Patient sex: F
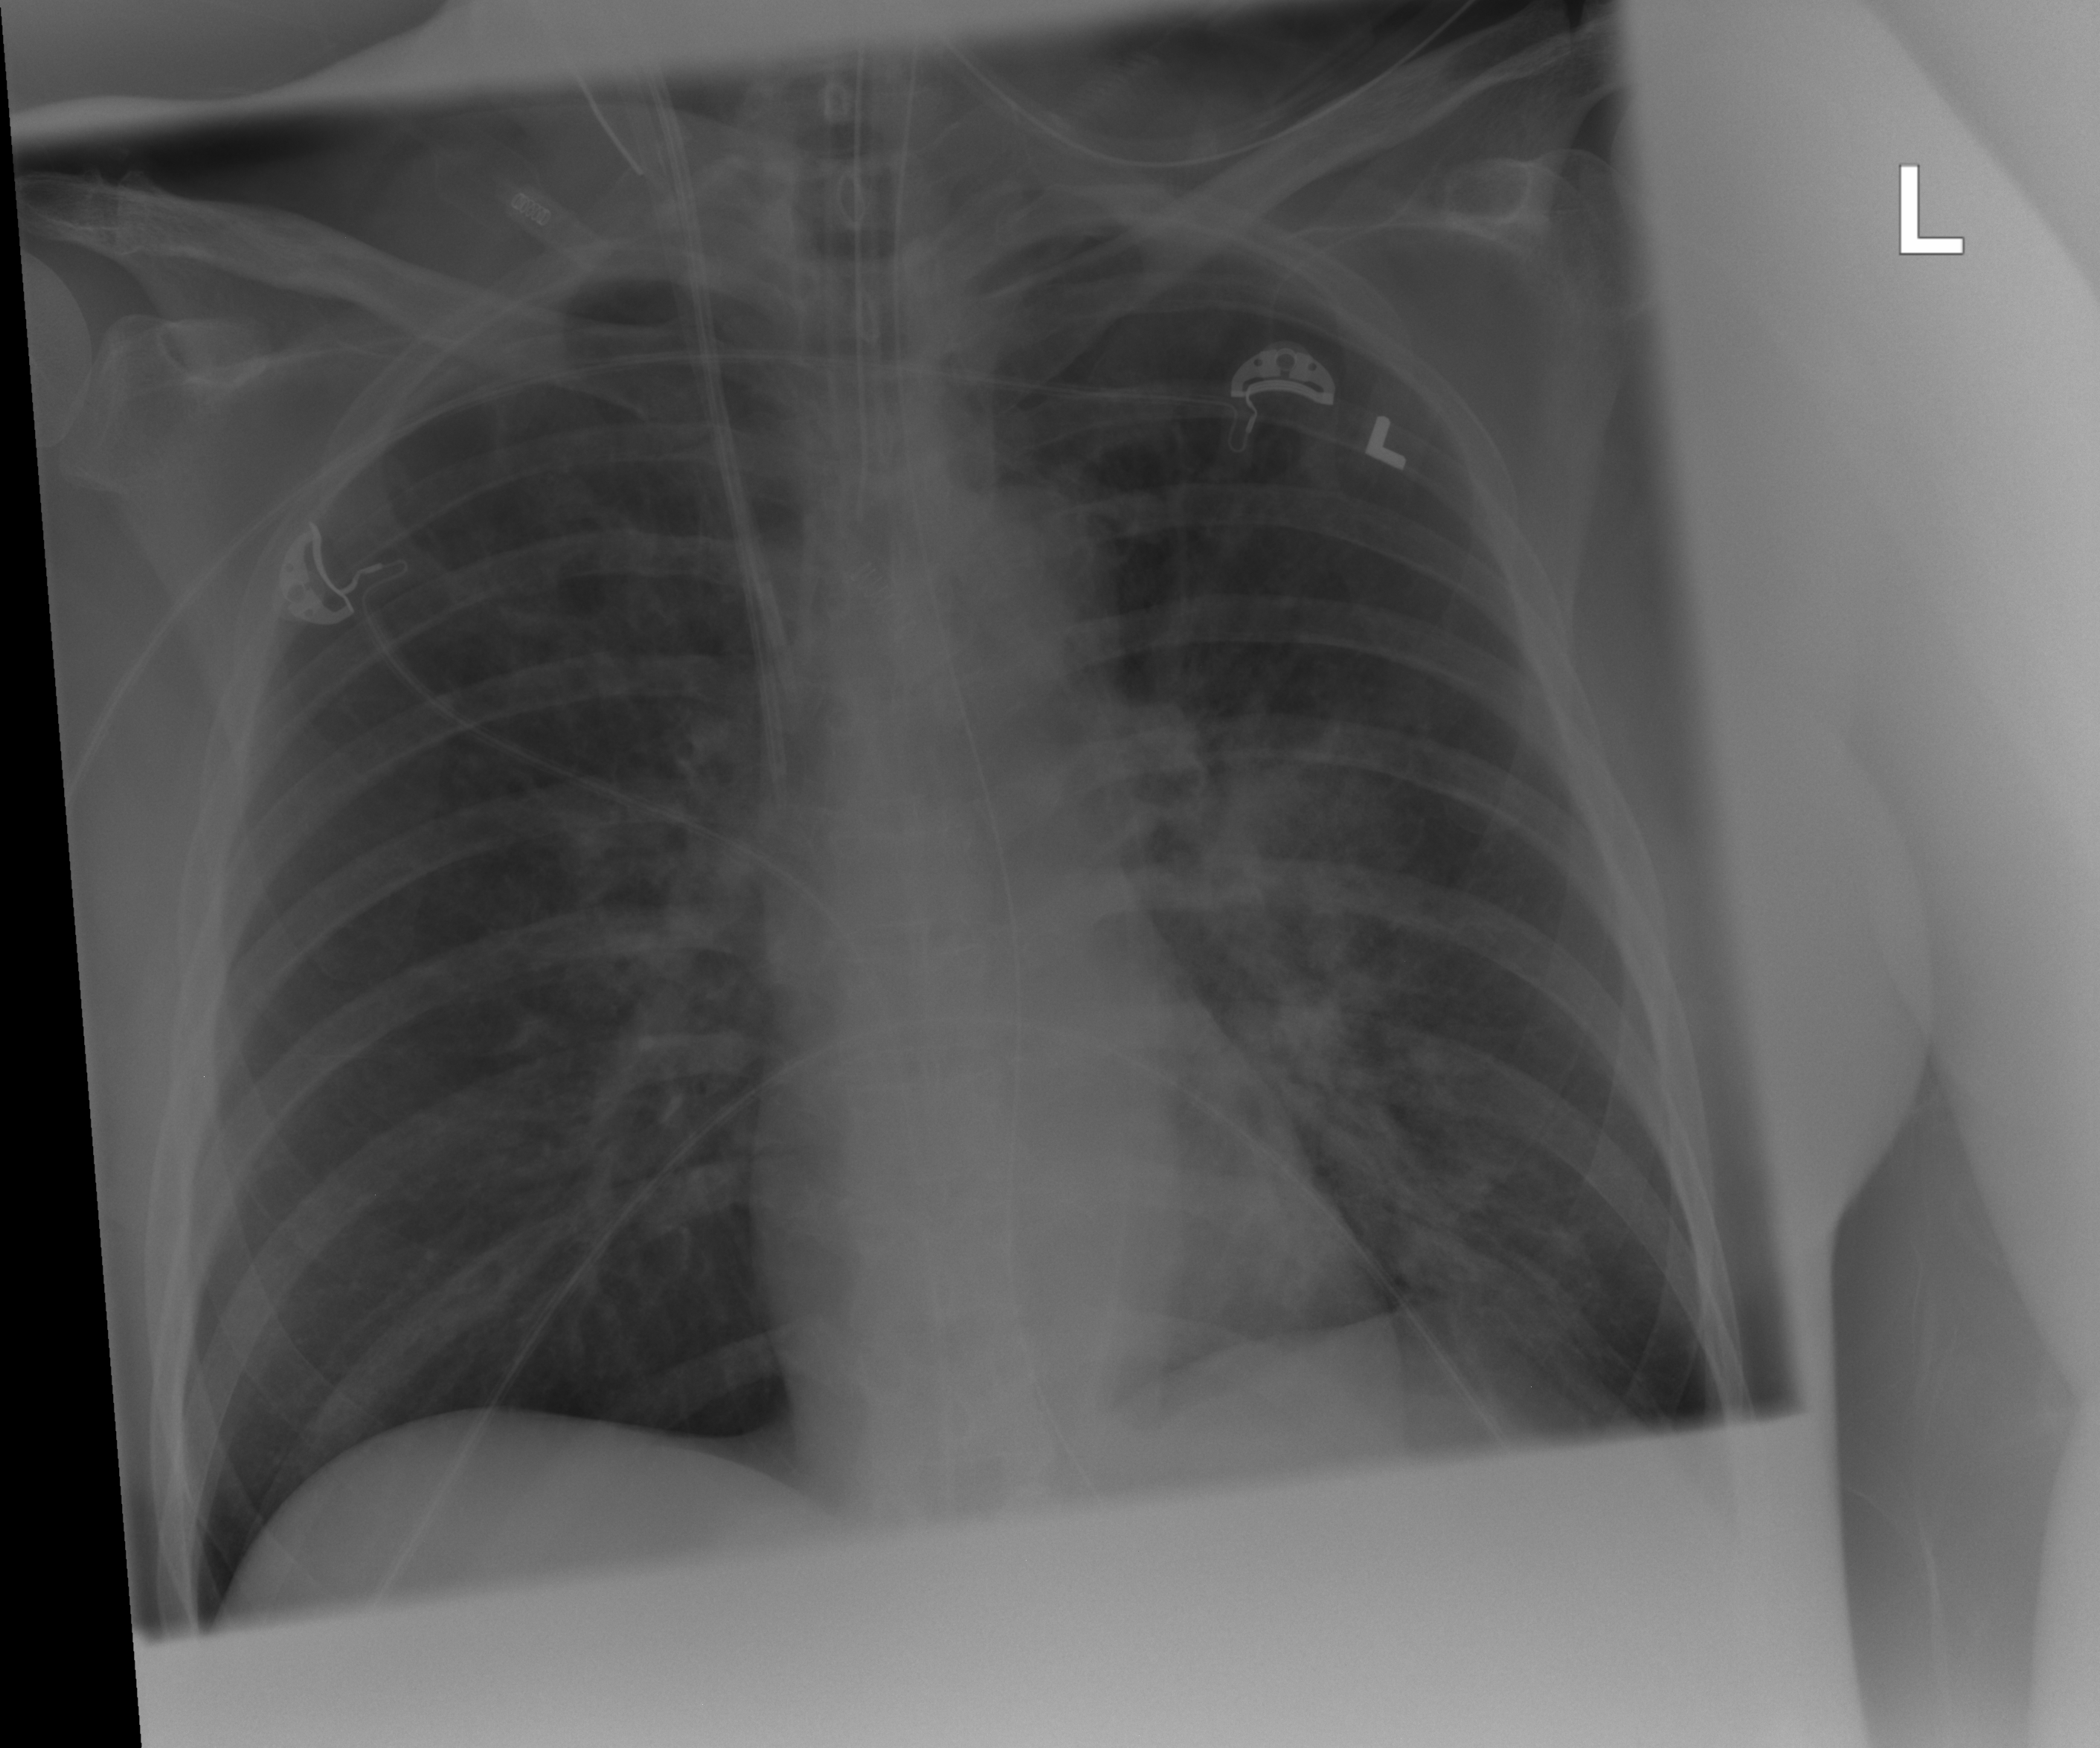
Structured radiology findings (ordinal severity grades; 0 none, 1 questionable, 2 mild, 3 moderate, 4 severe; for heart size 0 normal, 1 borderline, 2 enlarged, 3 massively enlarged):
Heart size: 0
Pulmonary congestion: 0
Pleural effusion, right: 0
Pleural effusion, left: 0
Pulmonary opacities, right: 2
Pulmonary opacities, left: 3
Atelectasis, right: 0
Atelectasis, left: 0